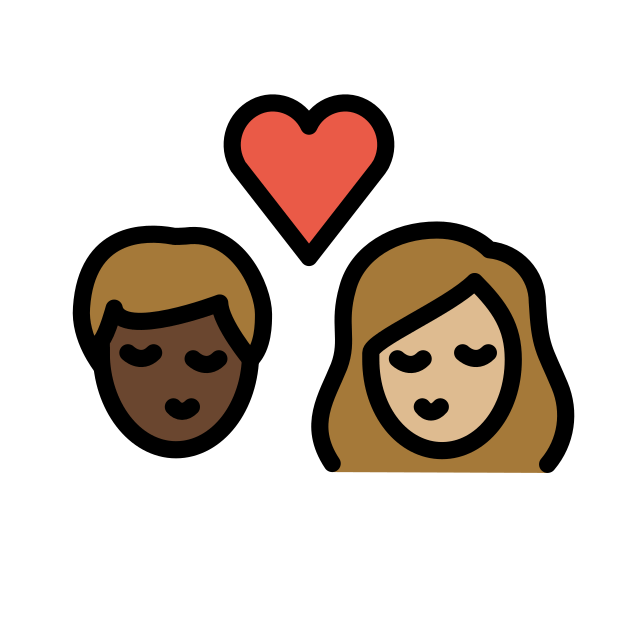
kiss: woman, man, dark skin tone, medium-light skin tone